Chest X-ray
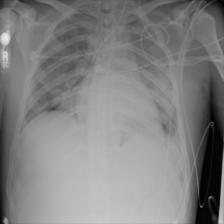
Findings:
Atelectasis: negative
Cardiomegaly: negative
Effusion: negative
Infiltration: positive
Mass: negative
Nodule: negative
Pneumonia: negative
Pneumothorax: negative
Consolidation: negative
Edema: negative
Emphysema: negative
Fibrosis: negative
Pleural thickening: negative
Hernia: negative